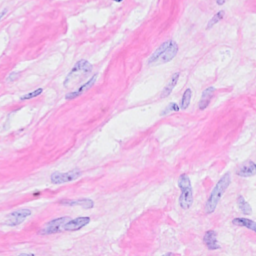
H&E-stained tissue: Breast